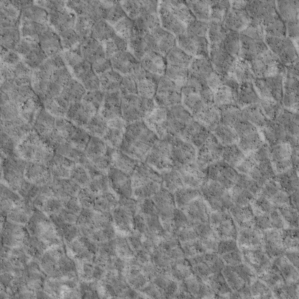
Label: non_frost